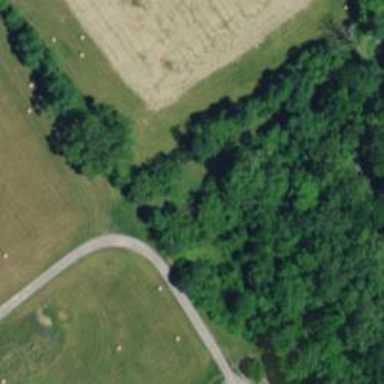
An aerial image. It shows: Row of trees in natural setting.